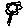
Label: flower